Question: Wasn't sure how to correctly title this but essentially my images fill their ImageViews differently between different versions of Android.
Example:

From the left it's 4.1.1, 4.4.4, and 5.0.0. All on the same device (Nexus 4).
KitKat and Lollipop are as expected but Jellybean fails to follow suit regardless of what I do and regardless of screen density.
I'm using Picasso for loading the images and a RecyclerView/CardView combo for the lists.
There's nothing really special about the code and it's rather standard in terms of Picasso, but here's the XML for the ImageView if anyone wants it:
'''
<ImageView
android:id="@+id/news_image"
android:layout_width="match_parent"
android:layout_height="wrap_content"
android:contentDescription="@string/news_image_content_description"
android:scaleType="fitCenter"
android:cropToPadding="false"
android:adjustViewBounds="true"/>
'''
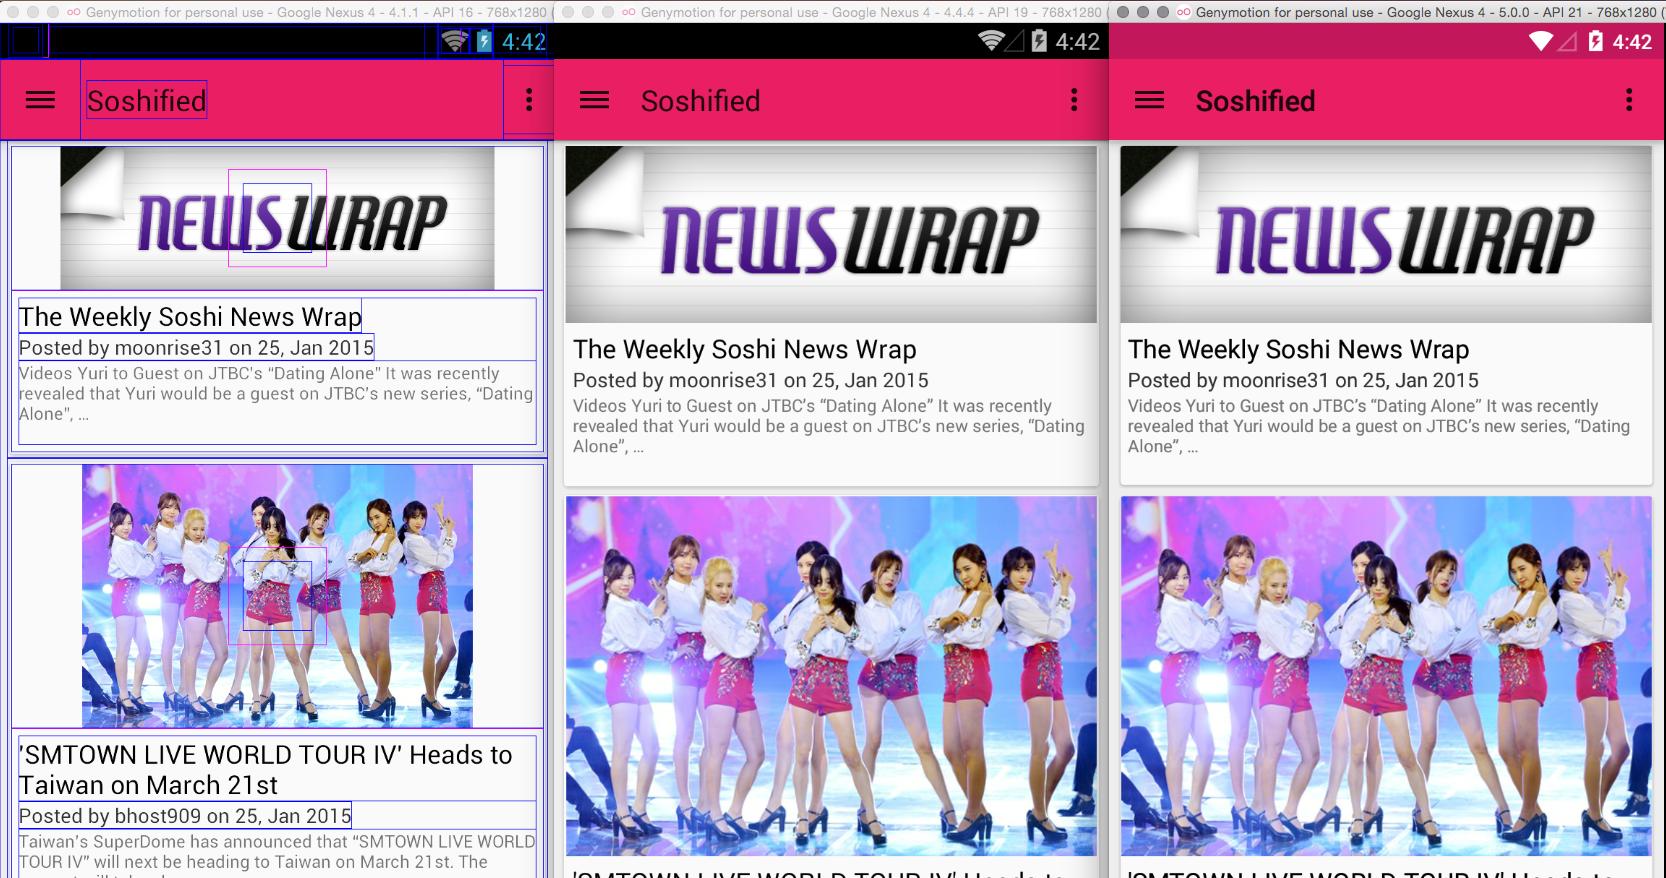
Answer: Finally figured it out. As I mentioned in that comment, pre-API 17 it won't let the drawable grow to fill the ImageView, only shrink. So my solution was to use Picasso to upscale the Image and let the system resize it down, as per observations from this <URL>